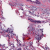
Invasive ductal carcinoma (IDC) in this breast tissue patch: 1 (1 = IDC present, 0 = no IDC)